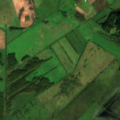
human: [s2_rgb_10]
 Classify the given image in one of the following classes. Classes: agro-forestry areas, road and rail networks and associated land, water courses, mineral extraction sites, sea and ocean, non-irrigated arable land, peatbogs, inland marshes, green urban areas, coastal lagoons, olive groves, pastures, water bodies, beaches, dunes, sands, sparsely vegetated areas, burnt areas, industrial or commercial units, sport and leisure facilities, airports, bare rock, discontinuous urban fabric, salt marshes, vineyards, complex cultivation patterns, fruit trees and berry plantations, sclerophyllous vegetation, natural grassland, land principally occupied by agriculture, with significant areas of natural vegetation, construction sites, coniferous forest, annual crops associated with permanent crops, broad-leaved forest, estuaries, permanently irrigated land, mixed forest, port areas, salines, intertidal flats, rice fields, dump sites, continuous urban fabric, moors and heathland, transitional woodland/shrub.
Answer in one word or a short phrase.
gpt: non-irrigated arable land, pastures, land principally occupied by agriculture, with significant areas of natural vegetation